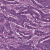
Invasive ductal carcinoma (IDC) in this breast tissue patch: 1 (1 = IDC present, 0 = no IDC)